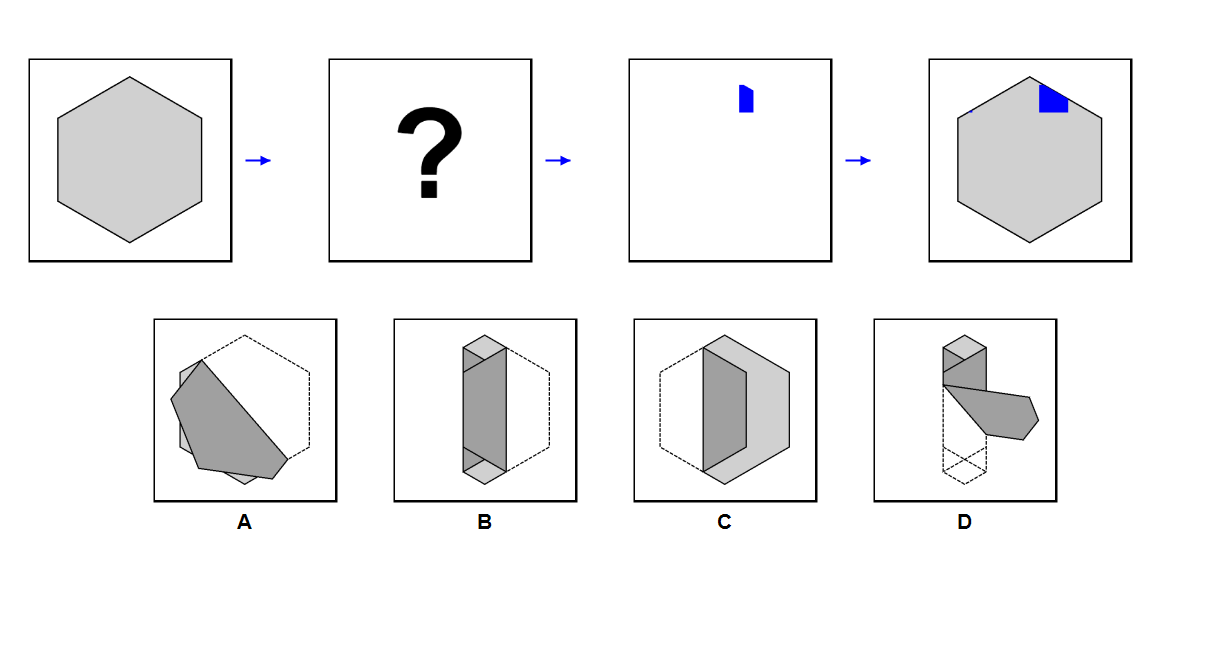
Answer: A